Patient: sex F, age 75
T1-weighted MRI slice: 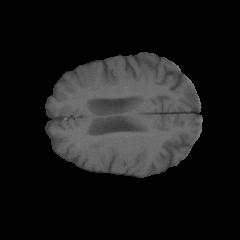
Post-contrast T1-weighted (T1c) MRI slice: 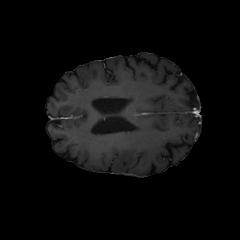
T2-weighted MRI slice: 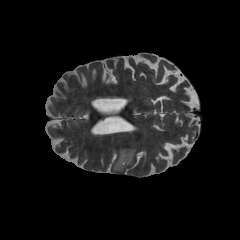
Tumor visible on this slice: yes
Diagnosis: Astrocytoma, IDH-wildtype
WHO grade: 3